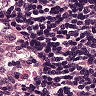
Metastatic tissue present: no